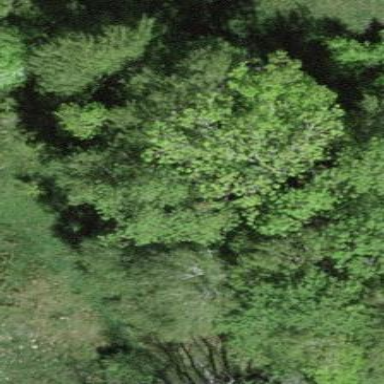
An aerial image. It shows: Forest area.